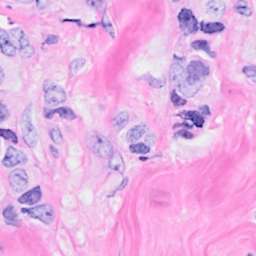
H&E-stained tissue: Breast